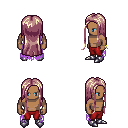
a pixel art fantasy rpg character, male body template, human, dark skin, maroon tattered cape, red pants, white blonde extra-long hairstyle, bracelets, metal boots, four views (front, back, left, right), 2x2 character sprite sheet, small pixel art, hard edges, no anti-aliasing